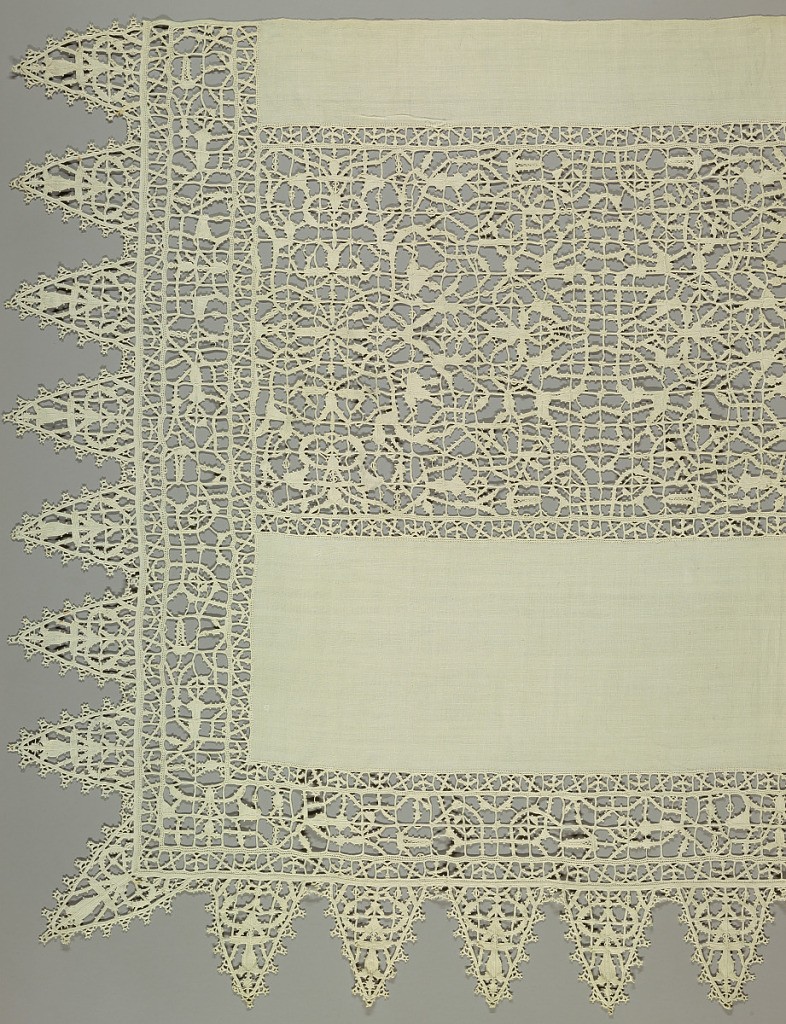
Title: Altar frontal
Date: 16th century
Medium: linen Technique: grid of withdrawn element with needle lace, reticella style
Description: Large altar frontal with insertion bands of punto in aria in a reticella style showing an allover pattern of curving lines. Matching border with very deep points.